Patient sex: M
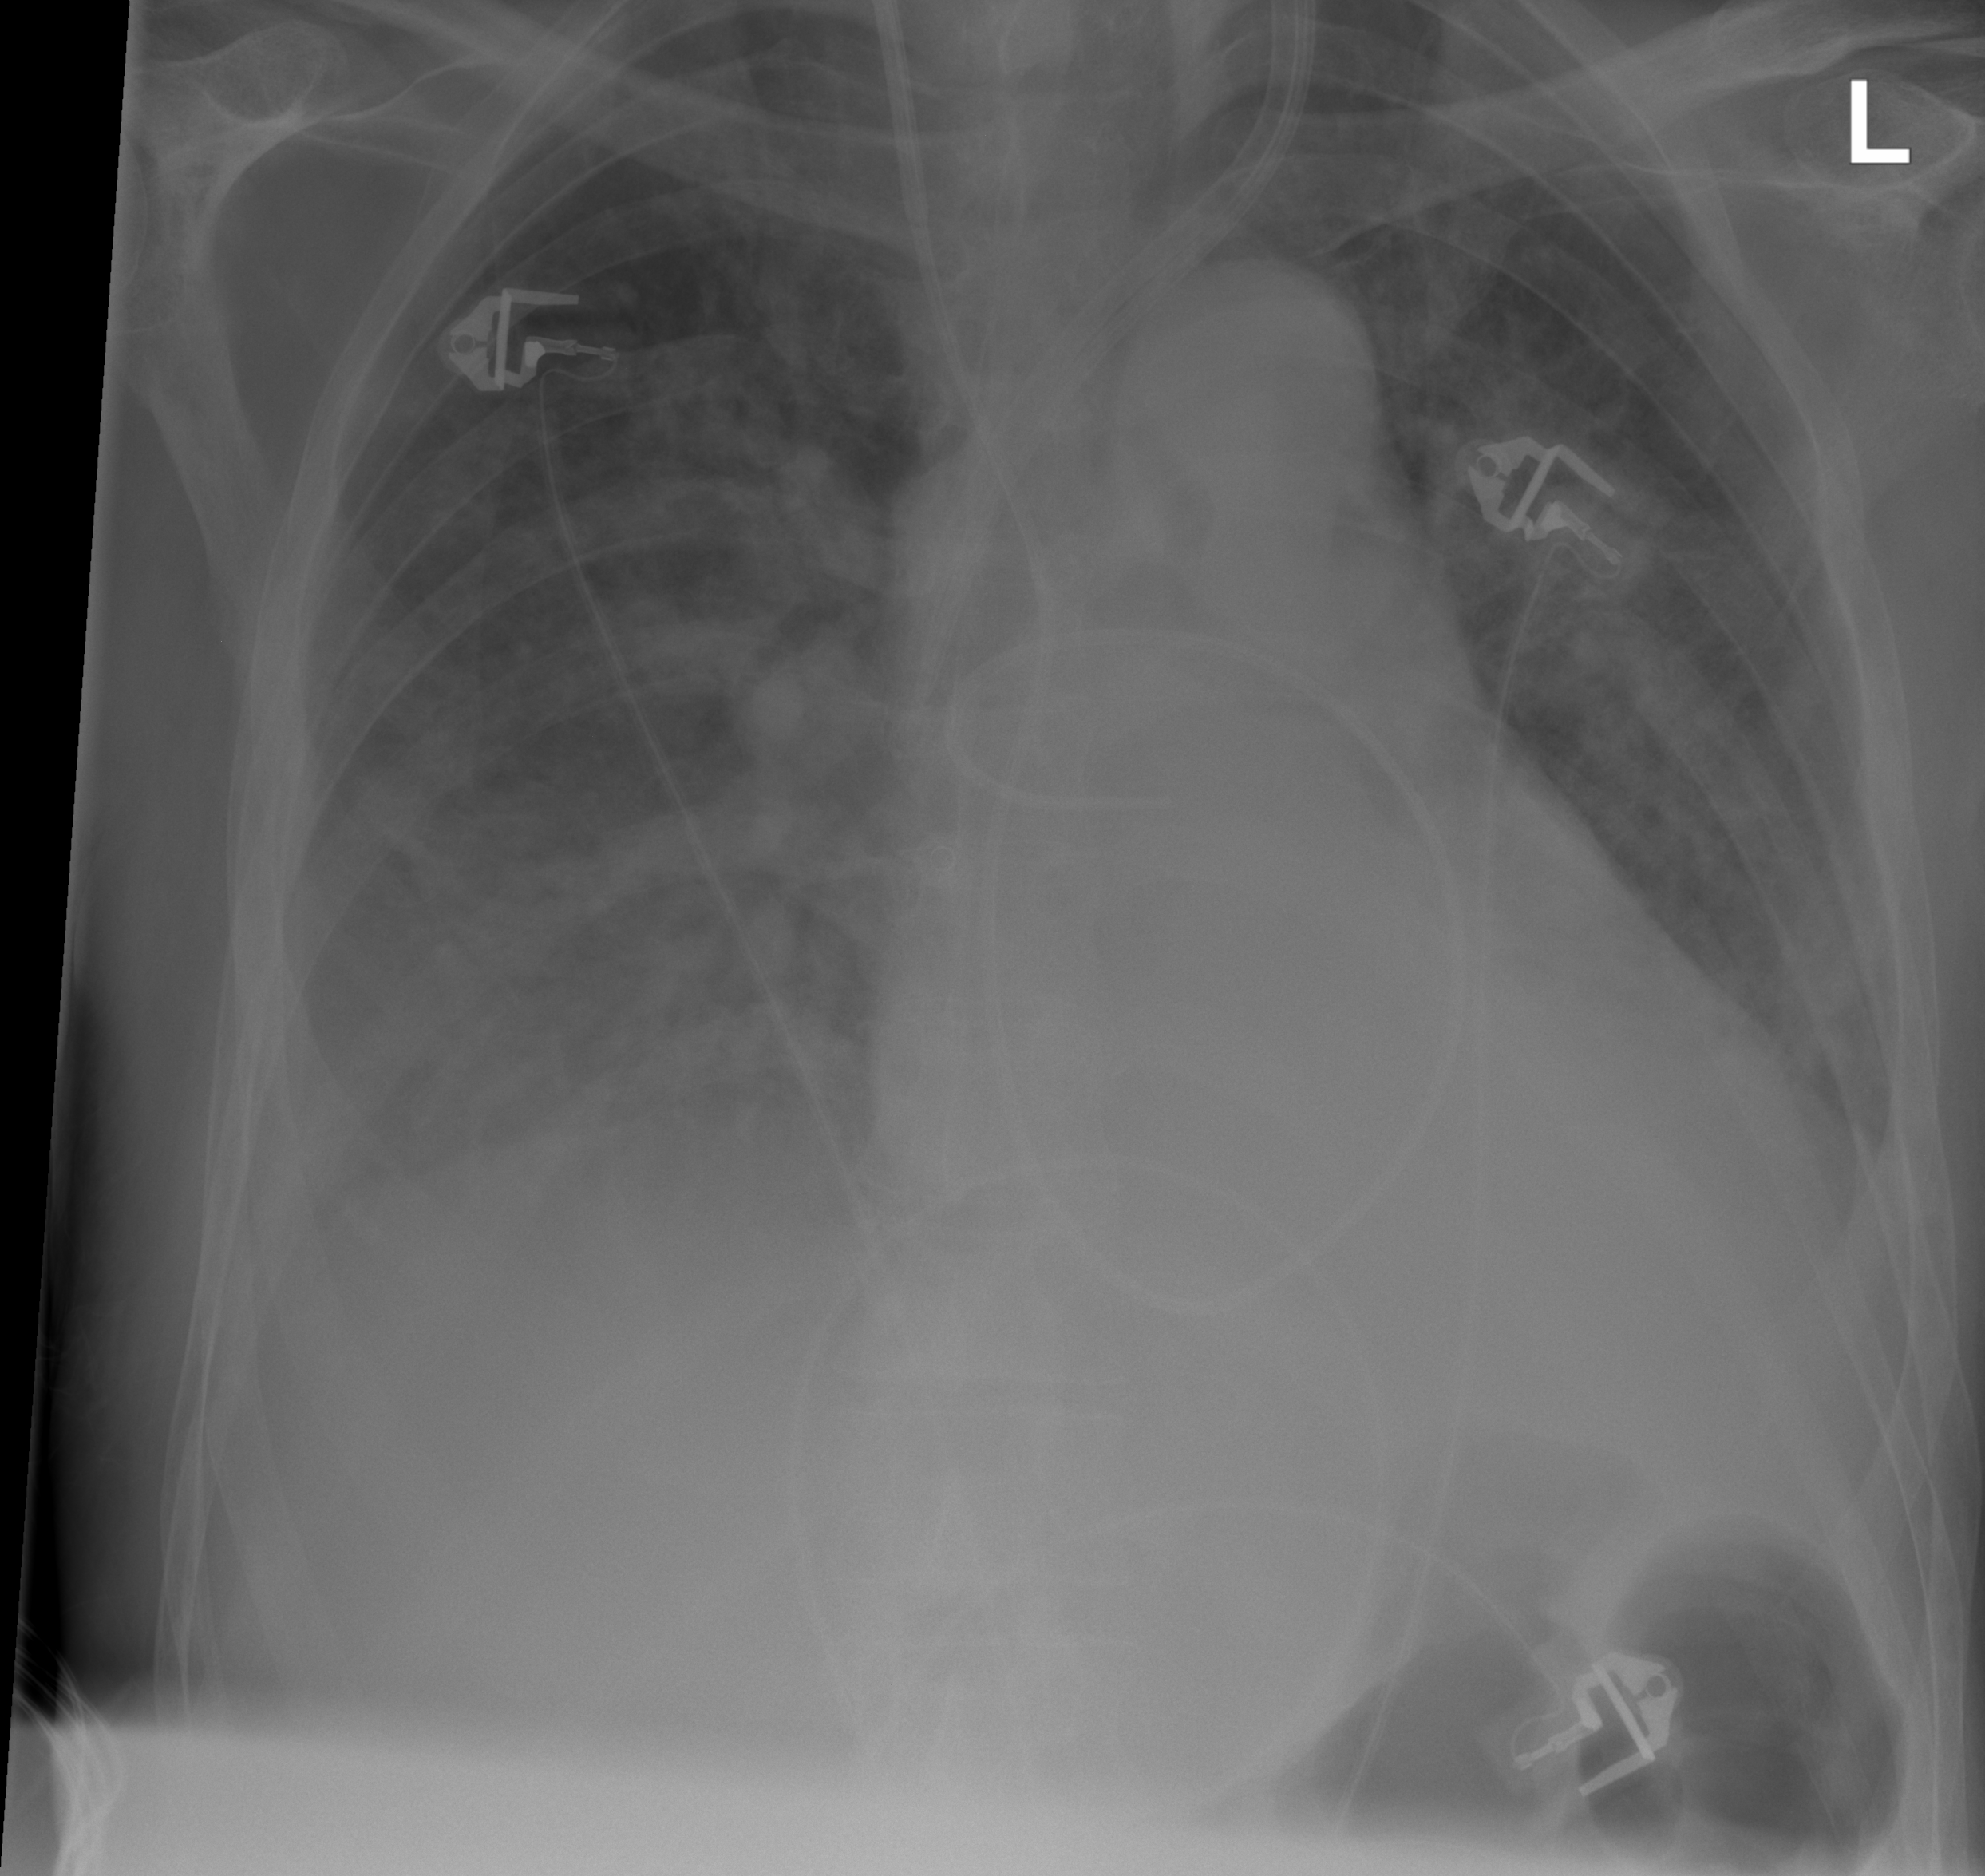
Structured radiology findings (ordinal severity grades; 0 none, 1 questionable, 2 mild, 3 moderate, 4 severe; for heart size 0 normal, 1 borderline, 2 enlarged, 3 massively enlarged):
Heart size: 2
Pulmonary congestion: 3
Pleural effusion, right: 2
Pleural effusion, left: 2
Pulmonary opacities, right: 3
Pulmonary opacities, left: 3
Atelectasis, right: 0
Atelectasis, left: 0